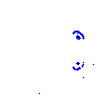
Particle: kaon